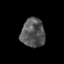
Tissue: prostate
Cell type: T cells
Senescence score: 0.3088
Nuclear area (px): 662
Mean DAPI intensity: 87.299